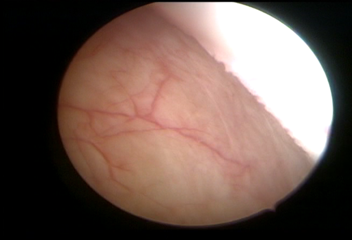
Modality: WLC
Class: Normal mucosa
Bladder cancer association: No